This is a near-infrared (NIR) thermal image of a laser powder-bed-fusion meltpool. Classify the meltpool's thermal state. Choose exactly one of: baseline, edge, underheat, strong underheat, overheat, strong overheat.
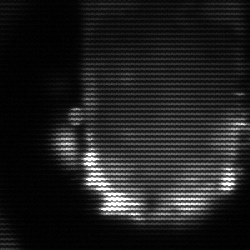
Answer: baseline